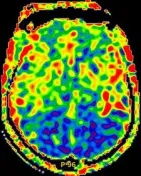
Symmetric hemispheric perfusion.
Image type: radiology (mri)